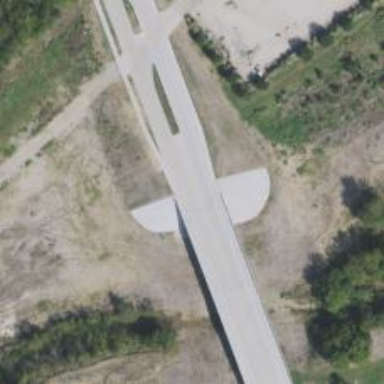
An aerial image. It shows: Tertiary road passing over bridge.